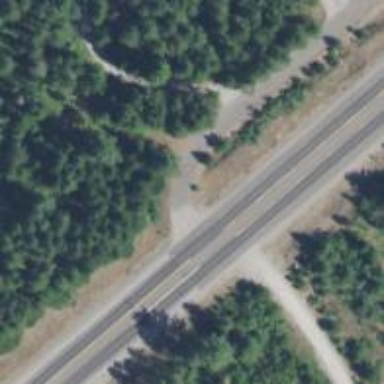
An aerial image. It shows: Asphalt road classified as primary highway.